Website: ulta-beauty
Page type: account-selection
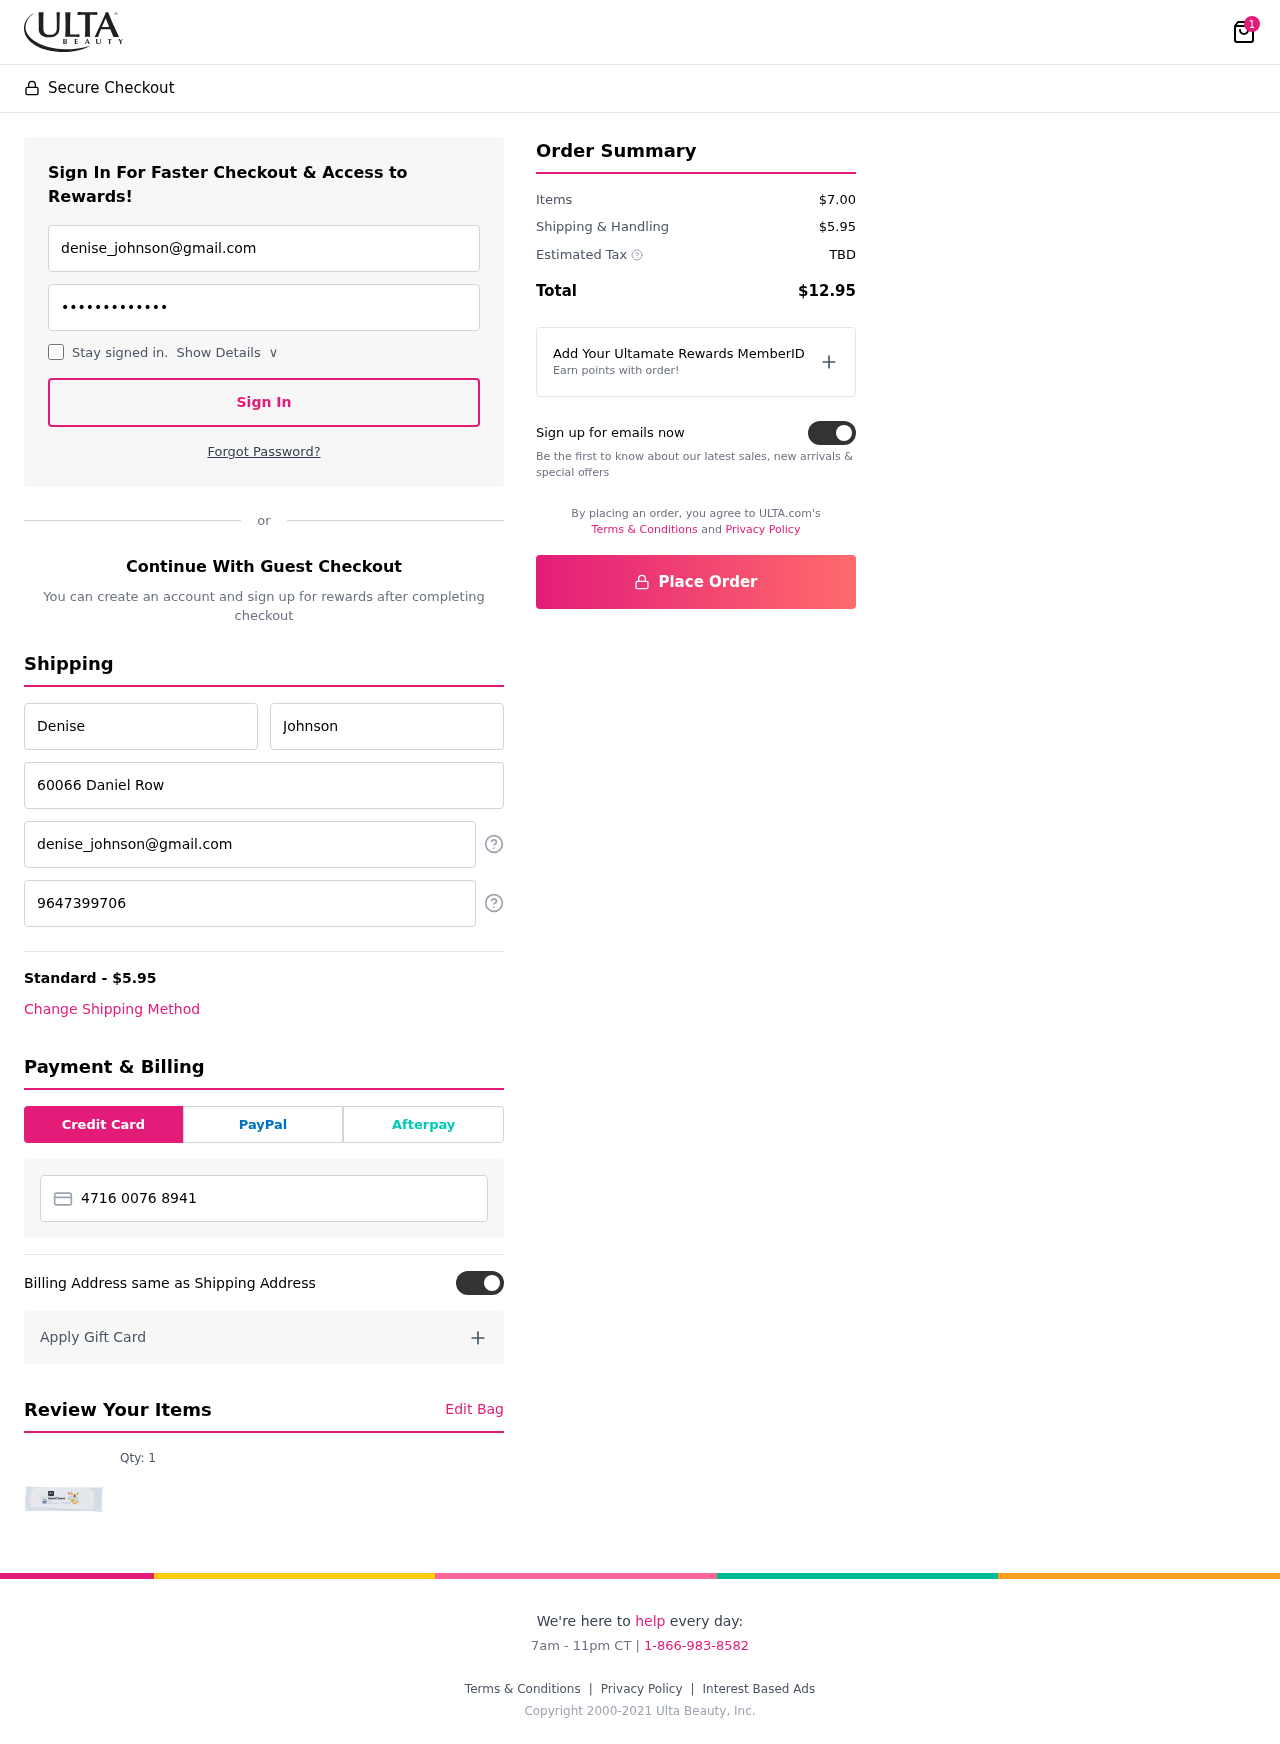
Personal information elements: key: PII_CARD_NUMBER
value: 4716 0076 8941 9127
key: PII_EMAIL
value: denise_johnson@gmail.com
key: PII_EMAIL2
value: denise_johnson@gmail.com
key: PII_FIRSTNAME
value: Denise
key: PII_LASTNAME
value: Johnson
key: PII_PHONE
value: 9647399706
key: PII_STREET
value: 60066 Daniel Row
Product elements: key: PRODUCT1_QUANTITY
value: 1
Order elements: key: ORDER_NUM_ITEMS
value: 1
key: ORDER_SHIPPING_COST
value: $5.95
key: ORDER_SUBTOTAL
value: $7.00
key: ORDER_TAX
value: TBD
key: ORDER_TOTAL
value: $12.95